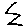
Label: zigzag